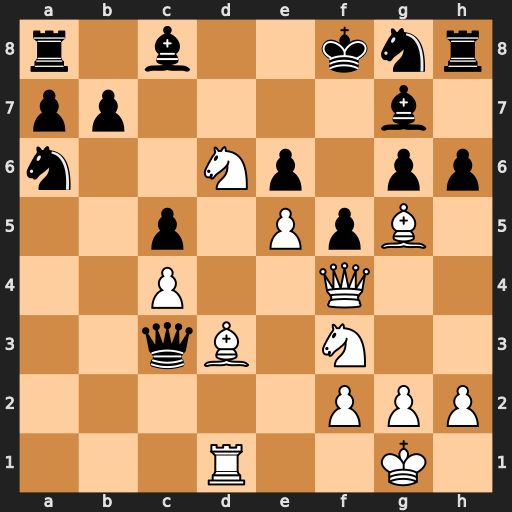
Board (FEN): r1b2knr/pp4b1/n2Np1pp/2p1PpB1/2P2Q2/2qB1N2/5PPP/3R2K1
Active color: w
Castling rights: -
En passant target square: -
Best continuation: Nh4 Ne7 Bxe7+ Kg8 Nxg6